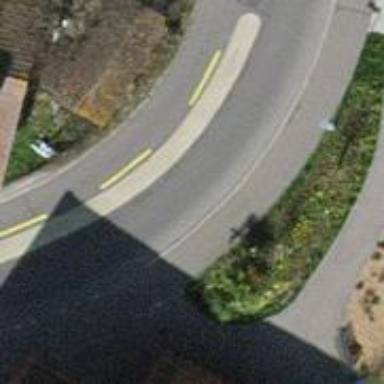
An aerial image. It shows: Residential road.